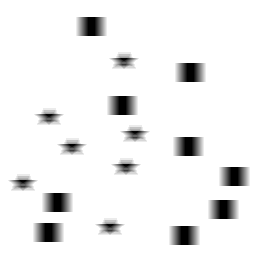
Squares: 9
Triangles: 0
Stars: 7
Total shapes: 16